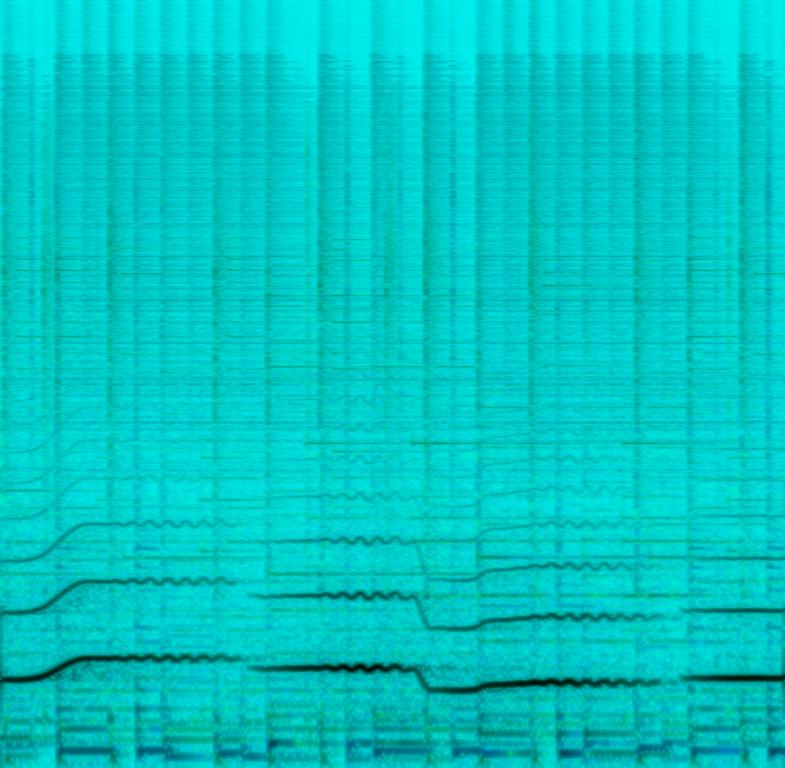
The low quality recording features a cover of a rock song and it contains sad theremin lead melody played over playback instrumental that consists arpeggiated electric guitar melody and mellow rimshots in the right channel of the stereo image, smooth bass guitar that leans towards the left channel and shimmering cymbals. It sounds emotional, sad and passionate.